Aerial crown-view tile of a tropical tree (Barro Colorado Island, Panama), acquired 20250915:
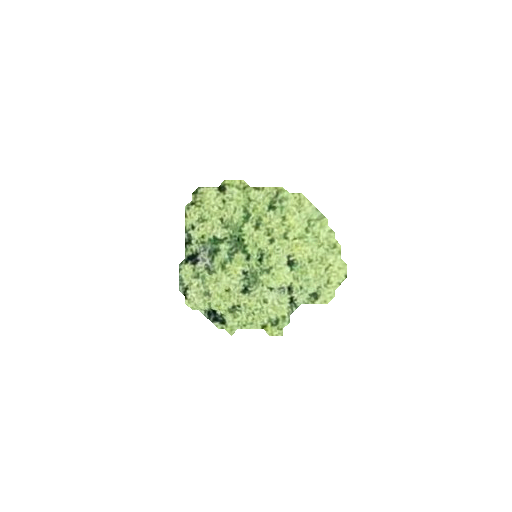
Species: Alseis blackiana
GBIF accepted scientific name: Alseis blackiana
Crown area: 27.535 m²